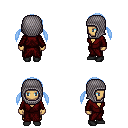
a pixel art fantasy rpg character, female body template, human, tanned skin, red robe, gold greaves, white cyan twin-tailed hairstyle, chain hood, black shoes, four views (front, back, left, right), 2x2 character sprite sheet, small pixel art, hard edges, no anti-aliasing